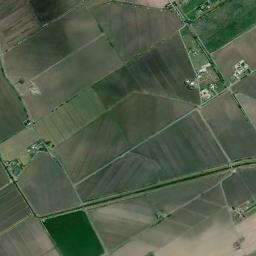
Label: rectangular_farmland